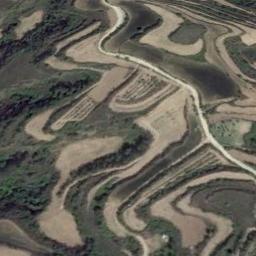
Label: terrace